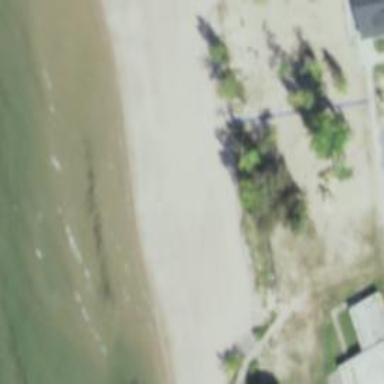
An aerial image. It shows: Beautiful beach with natural surroundings.